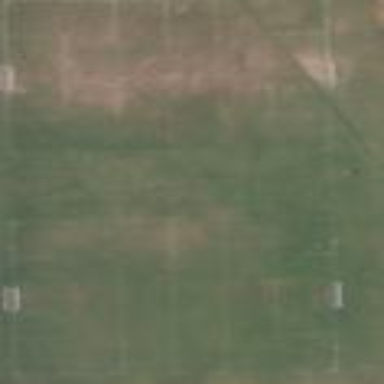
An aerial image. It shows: Soccer pitch for leisureland activities.